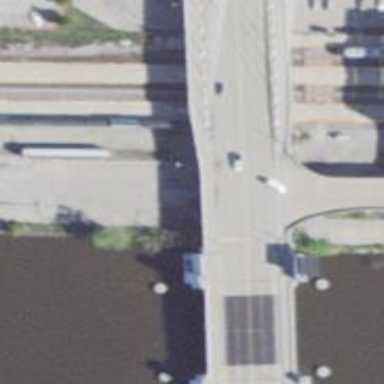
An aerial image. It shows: Bascule movable bridge on footway.